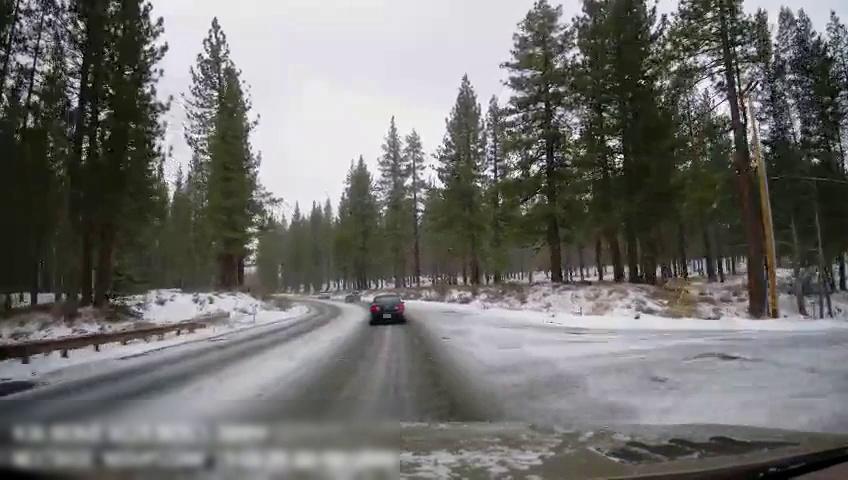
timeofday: Day
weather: Snowy
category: Drivable Space
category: Vehicles | Car
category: Vehicles | Car
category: Vehicles | Car